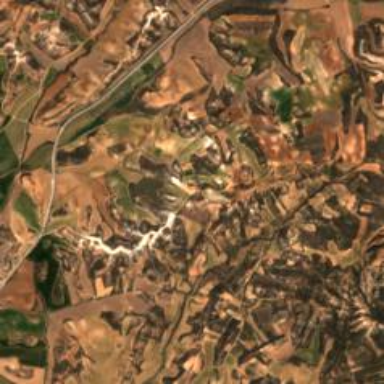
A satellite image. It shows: Orchard filled with olive trees.